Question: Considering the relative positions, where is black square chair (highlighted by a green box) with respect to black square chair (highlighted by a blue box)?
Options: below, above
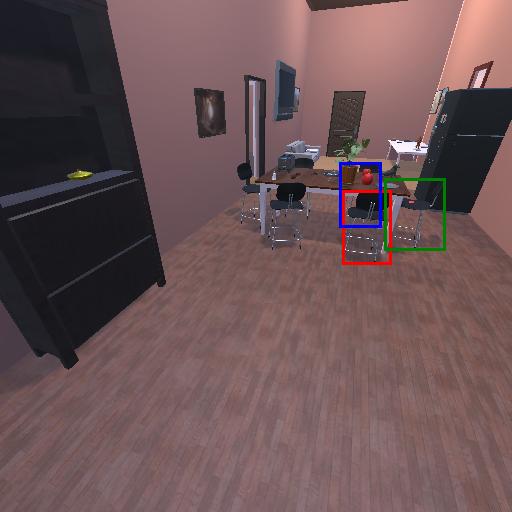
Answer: below